Question: I am building a Spring MVC web application, which uses JPA/Hibernate to store objects. I have a question which is regarded to domain objects and how to use them correctly. There are some domain objects with dependencies. An example can be a Company entity which has a Region entity assigned to it.

I have a simple helper class which I call from controller, which task is to read a XML file from URL address, parse its content and return new Company object class based on that content.
'''
class MyCustomHelper {
MyCustomService myCustomService;
//I have to pass myCustomService to be able to fetch existing Region entities from db
public MyCustomHelper(MyCustomService myCustomService){
this.myCustomService = myCustomService;
}
public Company createCompanyObjectFromUrl(){
//I get these values via xml parser in the app
String name = "Company name";
String address = "Address of a company";
Integer regionId = 19;
//Create new instance of entity and fill it with data
Company company = new Company();
company.setName(name);
company.setAddress(address);
//Assign already existing region to new Company
Region region = this.myCustomService.findOneRegion(regionId);
company.setRegion(region);
return company;
}
'''
}
This approach works,but I do not know whether it is right or wrong by design. If my Company object was only plain object without any dependencies, it would be easy to create new Company and set just String and Integer values to it. But that's not a case.
I have to also create connection to existing Region when creating new Company. I have done it by passing a service object in constructor of my helper, which fetches an existing Region from database.
Once a new Company is passed back to controller, there are is some other attributes set to it and then it is saved into database.
I have a feeling that this is not a very good approach (passing Service instance to helper class). Maybe it would be cleaner to create some kind of DTO object in helper, return it back to controller and then map it to Domain object.
Or it is just OK?
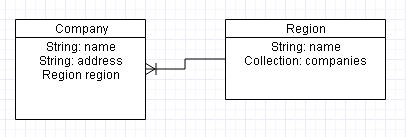
Answer: I think myCustomHelper is actually better named ImportService or similar, ie its a service itself and it is fine to inject another service into it.